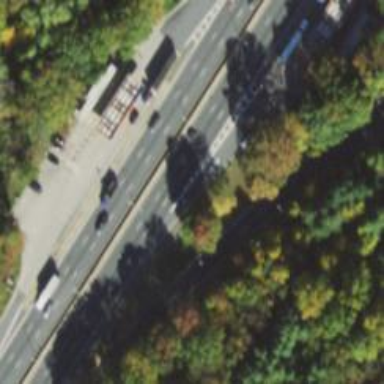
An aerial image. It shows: Asphalt motorway link.